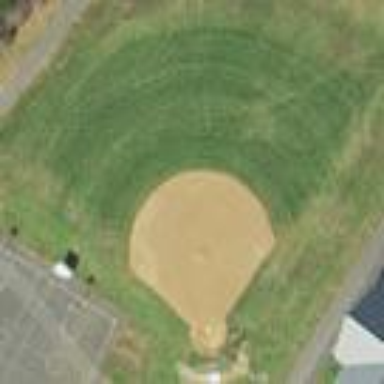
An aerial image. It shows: Baseball pitch for leisure land.